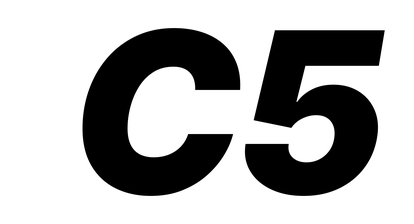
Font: Inter-Italic_Black_Italic